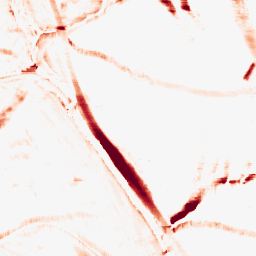
Category: morphological
Decomposition family: morphological_rect
Decomposition parameters: operation: opening
width: 20
height: 10
Upsampling method: regularized
Upsampling parameters: scale: 2
lambda_reg: 0.001
Upsampling scale: 2